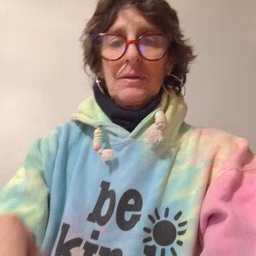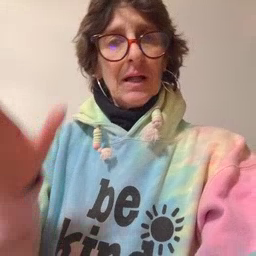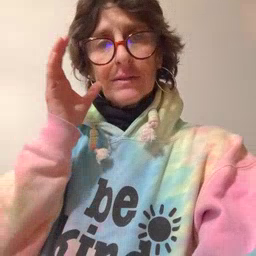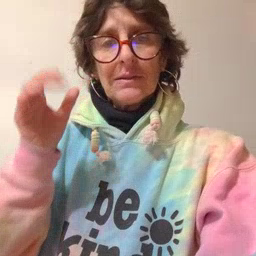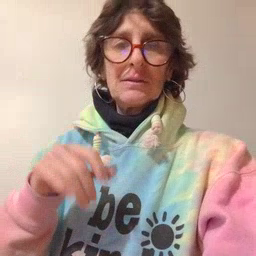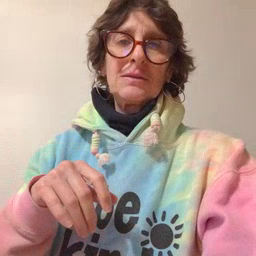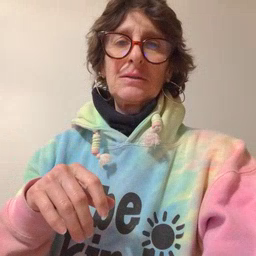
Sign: listen